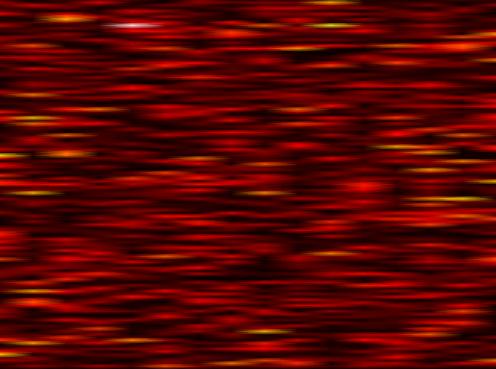
Label: OFDM